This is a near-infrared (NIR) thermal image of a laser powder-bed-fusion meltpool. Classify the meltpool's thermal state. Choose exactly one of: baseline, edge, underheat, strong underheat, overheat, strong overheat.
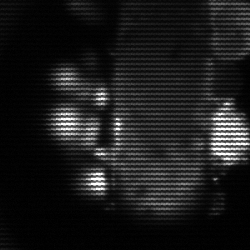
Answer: strong underheat